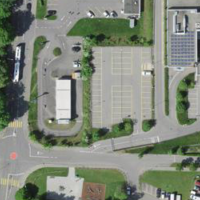
EUNIS habitat code: 54
Species observed at this site:
Salvia pratensis